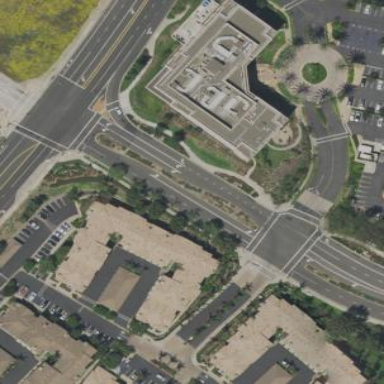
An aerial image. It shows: Office building.